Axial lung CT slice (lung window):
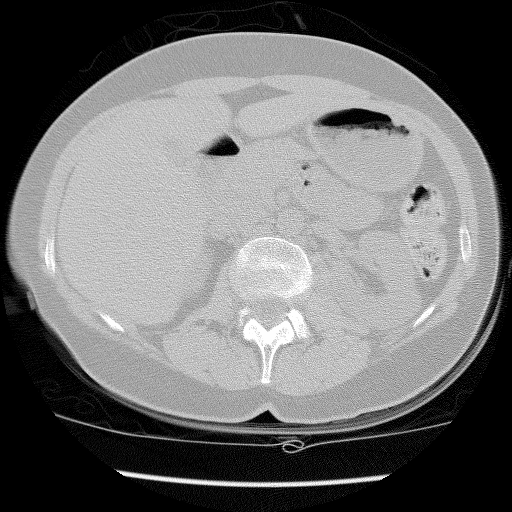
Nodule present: no